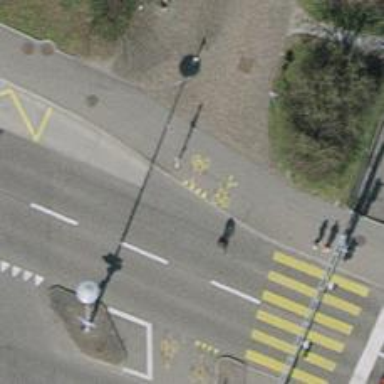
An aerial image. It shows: Road with traffic signals.